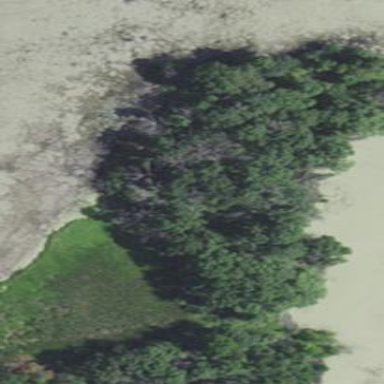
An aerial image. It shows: Swamp in wetland area.